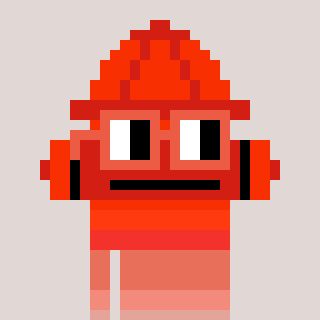
a pixel art character with square orange glasses, a fire hydrant-shaped head and a teal-colored body on a warm background